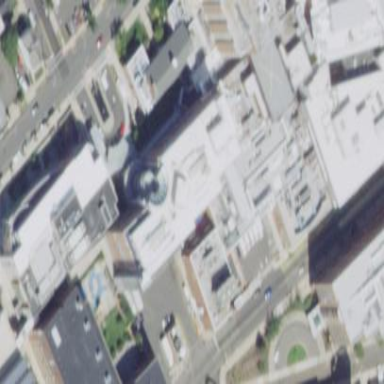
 serving as amenity and providing healthcare services."